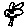
Label: flower